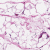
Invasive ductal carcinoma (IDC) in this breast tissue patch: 0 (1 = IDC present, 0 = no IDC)